Question: I'm trying to get the test statistics ("W") for each pairwise comparison performed using <URL>. Is there a way to access this info without running individual pairwise tests for each variable?
<URL>
I tried using the print function and only got the above image as a result.
This is what I'm looking for, but for each comparison:

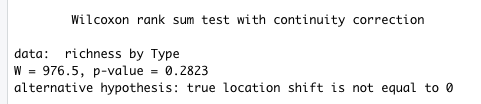
Answer: Does the 'pairwise_wilcox_test()' function from the rstatix package (<URL> provide your expected outcome?
I.e. using Damian Oswald's example:
'''
library(tidyverse)
library(rstatix)
attach(airquality)
Month <- factor(Month, labels = month.abb[5:9])
test <- pairwise_wilcox_test(data = airquality,
formula = Ozone ~ Month)
test
#> # A tibble: 10 x 9
#> .y. group1 group2 n1 n2 statistic p p.adj p.adj.signif
#> * <chr> <chr> <chr> <int> <int> <dbl> <dbl> <dbl> <chr>
#> 1 Ozone 5 6 26 9 82 0.193 0.579 ns
#> 2 Ozone 5 7 26 26 110. 0.00003 0.0003 ***
#> 3 Ozone 5 8 26 26 128. 0.000121 0.001 **
#> 4 Ozone 5 9 26 29 284 0.119 0.476 ns
#> 5 Ozone 6 7 9 26 51.5 0.014 0.085 ns
#> 6 Ozone 6 8 9 26 57.5 0.026 0.13 ns
#> 7 Ozone 6 9 9 29 132. 0.959 1 ns
#> 8 Ozone 7 8 26 26 348 0.862 1 ns
#> 9 Ozone 7 9 26 29 578. 0.000744 0.006 **
#> 10 Ozone 8 9 26 29 552 0.003 0.023 *
# I think the "statistic" column is what you're after
test$statistic
#> W W W W W W W W W W
#> 82.0 109.5 127.5 284.0 51.5 57.5 132.5 348.0 577.5 552.0
'''
<URL>